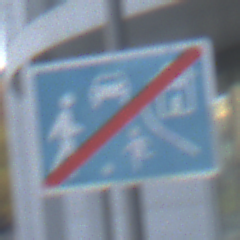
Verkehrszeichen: EndeVerkehrsberuhigterBereich
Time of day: SunriseSunset
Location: Outdoor (Urban)
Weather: PartlyCloudy
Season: NotSpecified
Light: Natural